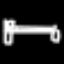
Label: bed